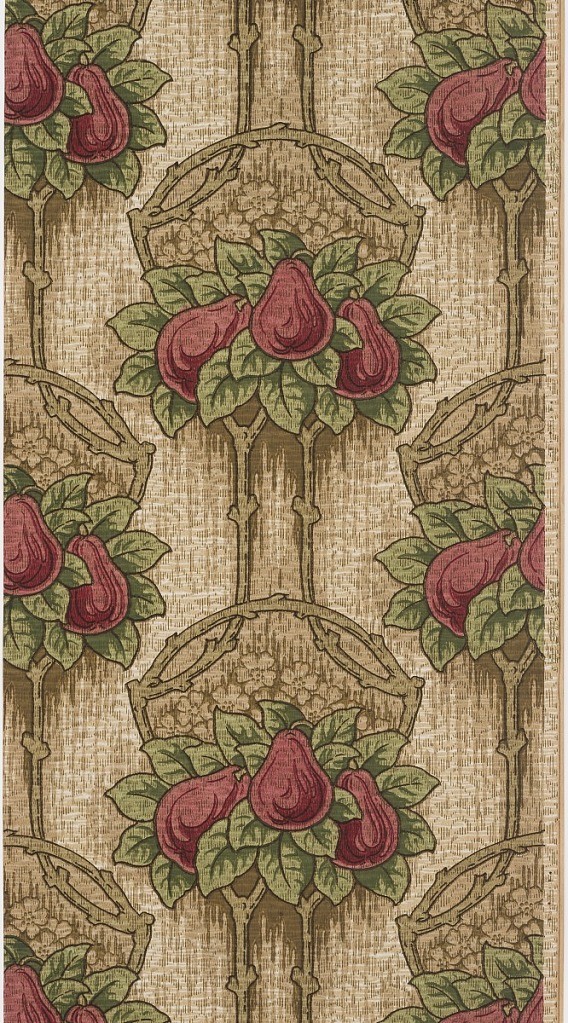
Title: Sidewall
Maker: Liberty Wall Paper Company, Schuylerville, New York
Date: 1905–1915
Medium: Machine-printed paper
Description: Red pears and green foliage suspended from rustic support. Printed on tan ground with a textured look.